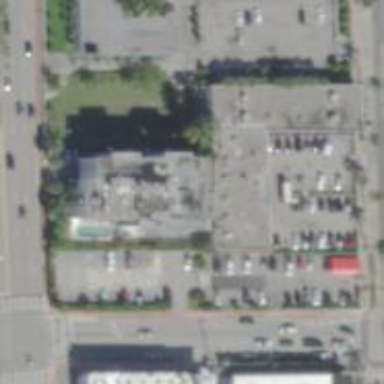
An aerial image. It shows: Retail area.